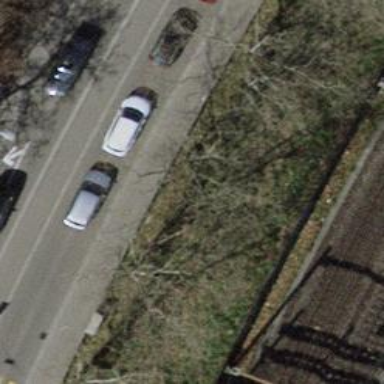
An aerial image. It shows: Avenue of trees.